Question: I need to add gesture recognizer to the center of Pie Chart

<URL> I read that it's possible to add my gesture rec to the HostView. I used next:
'''
UILongPressGestureRecognizer *longPressGesture = [[[UILongPressGestureRecognizer alloc]
initWithTarget:self
action:@selector(centerBtnDblPrsd)]
autorelease];
[longPressGesture setMinimumPressDuration:1];
[self.hostView addGestureRecognizer:longPressGesture];
'''
(I've add to .h file)
But this doesnt work, how can I add gesture rec to the hostView?
My code for CorePlot:
'''
-(void)configureHost {
// 1 - Set up view frame
CGRect parentRect = self.firstPieChartView.bounds;
//CGSize toolbarSize = self.myPieChartPlaceholder.bounds.size;
parentRect = CGRectMake(0, 80,
parentRect.size.width,
parentRect.size.height);
// 2 - Create host view
self.hostView = [(CPTGraphHostingView *) [CPTGraphHostingView alloc] initWithFrame:parentRect];
self.hostView.allowPinchScaling = YES;
self.hostView.backgroundColor = [UIColor clearColor];
[self.view addSubview:self.hostView];
}
-(void)configureGraph {
// 1 - Create and initialize graph
graph = [[CPTXYGraph alloc] initWithFrame:self.hostView.bounds];
self.hostView.hostedGraph = graph;
self.hostView.backgroundColor = [UIColor clearColor];
graph.paddingLeft = 0.0f;
graph.paddingTop = 0.0f;
graph.paddingRight = 0.0f;
graph.paddingBottom = 0.0f;
graph.axisSet = nil;
// 2 - Set up text style
CPTMutableTextStyle *textStyle = [CPTMutableTextStyle textStyle];
textStyle.color = [CPTColor grayColor];
textStyle.fontName = @"Helvetica-Thin";
textStyle.fontSize = 17.0f;
// 3 - Configure title
NSString *title = @""; //_infoLabel.text;
graph.title = title;
graph.titleTextStyle = textStyle;
graph.titlePlotAreaFrameAnchor = CPTRectAnchorTop;
graph.titleDisplacement = CGPointMake(0.0f, -12.0f);
UIImage *img = [UIImage imageNamed:@"hostViewPlchldr.png"];
CPTImage *cptImg=[CPTImage imageWithCGImage:img.CGImage scale:img.scale*2];
graph.fill = [CPTFill fillWithImage:cptImg];
}
-(void)configureChart {
// 1 - Get reference to graph
graph = self.hostView.hostedGraph;
// 2 - Create chart
CPTPieChart *pieChart = [[CPTPieChart alloc] init];
CPTMutableLineStyle *line=[CPTMutableLineStyle lineStyle];
line.lineColor=[CPTColor grayColor];
line.lineWidth = 1.0;
pieChart.borderLineStyle = line;
//Polozhenie nadpisei na sektorakh
pieChart.labelOffset = -30;
pieChart.dataSource = self;
pieChart.delegate = self;
pieChart.pieRadius = (self.hostView.bounds.size.height * 1.3) / 3;
pieChart.pieInnerRadius = 35.0;
pieChart.identifier = graph.title;
pieChart.startAngle = M_PI/2;
pieChart.sliceDirection = CPTPieDirectionClockwise;
// 3 - Create gradient
CPTGradient *overlayGradient = [[CPTGradient alloc] init];
overlayGradient.gradientType = CPTGradientTypeRadial;
overlayGradient = [overlayGradient addColorStop:[[CPTColor blackColor] colorWithAlphaComponent:0.0] atPosition:0.9];
overlayGradient = [overlayGradient addColorStop:[[CPTColor blackColor] colorWithAlphaComponent:0.4] atPosition:1.0];
pieChart.overlayFill = [CPTFill fillWithGradient:overlayGradient];
// 4 - Add chart to graph
[graph addPlot:pieChart];
}
-(void)viewDidLoad
{
_firstPieChartView.backgroundColor = [UIColor clearColor];
[super viewDidLoad];
UILongPressGestureRecognizer *longPressGesture = [[UILongPressGestureRecognizer alloc] initWithTarget:self action:@selector(longTap)];
[longPressGesture setMinimumPressDuration:1];
[self.hostView addGestureRecognizer:longPressGesture];
[self.hostView setUserInteractionEnabled:YES];
}
'''
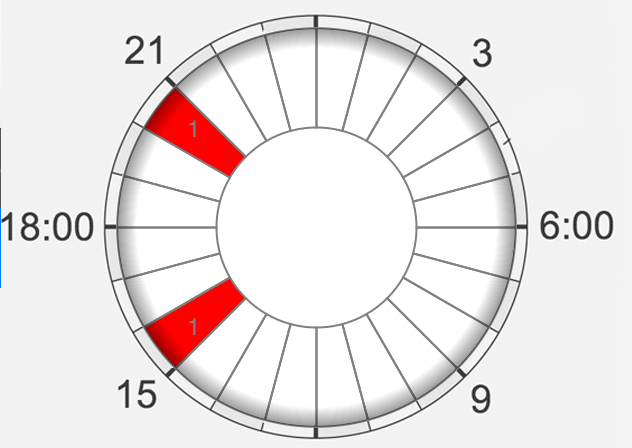
Answer: I too tested your code
'''
-(void)viewDidLoad
{
UILongPressGestureRecognizer *longPressGesture = [[UILongPressGestureRecognizer alloc] initWithTarget:self action:@selector(longTap)];
[longPressGesture setMinimumPressDuration:1];
[self.tempView addGestureRecognizer:longPressGesture];
[self.tempView setUserInteractionEnabled:YES];
}
-(void)longTap
{
NSLog(@"tapped");
}
'''
my longTap method is getting called... If your stil not working ,you could provide more code so I could have more look in it for your issue.